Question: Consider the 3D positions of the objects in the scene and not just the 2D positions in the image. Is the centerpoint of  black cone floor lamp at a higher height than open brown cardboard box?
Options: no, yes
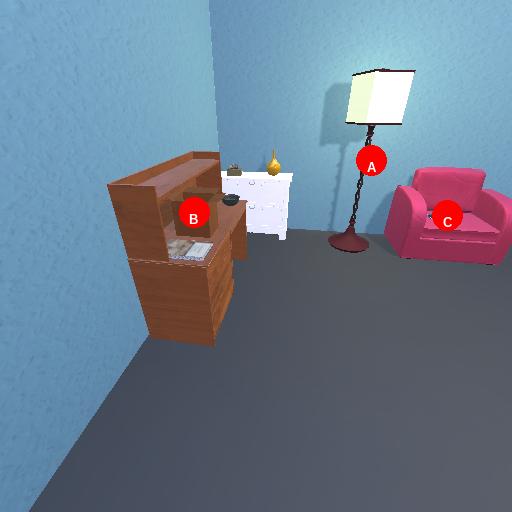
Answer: no